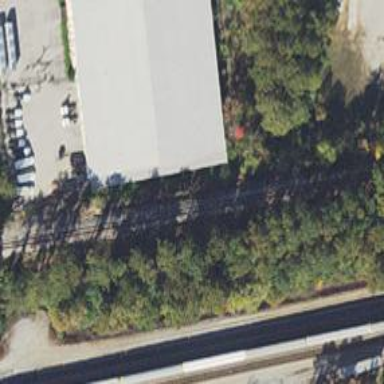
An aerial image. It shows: Loading ramp for railways.